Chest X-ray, AP view. Patient: 24 years old, sex M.
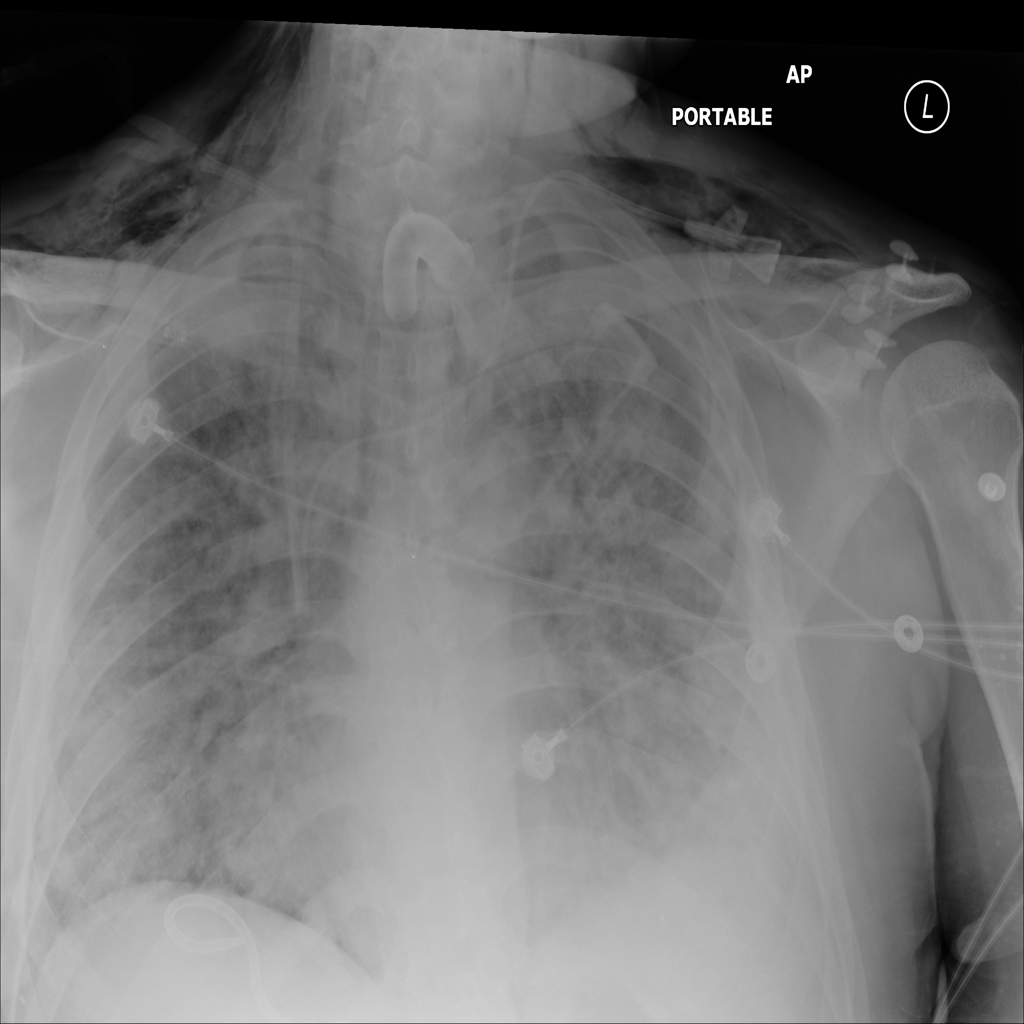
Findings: Emphysema